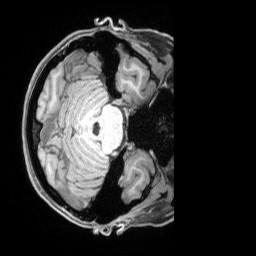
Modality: T1w
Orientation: axial
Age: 28
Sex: female
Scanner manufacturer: siemens
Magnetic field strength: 3 T
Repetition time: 2.17 s
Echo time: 0.00169 s